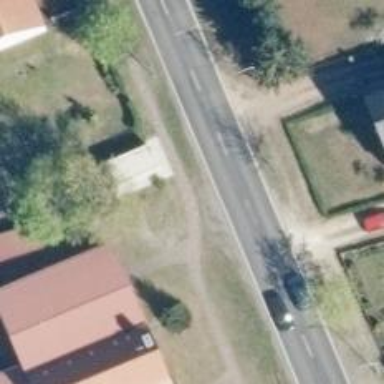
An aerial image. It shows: Path.